Field crop: maize
Growth stage: 2
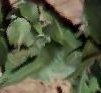
Species: maize